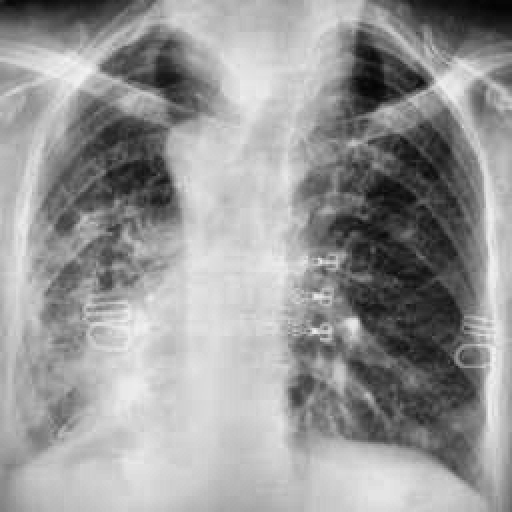
Finding: TUBERCULOSIS